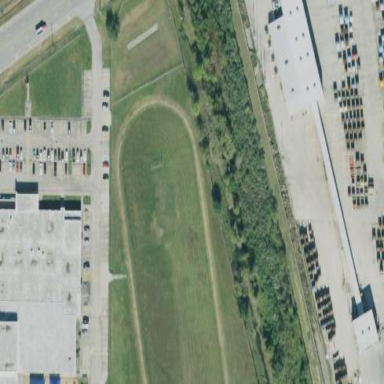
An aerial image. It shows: Track located within leisure land area.